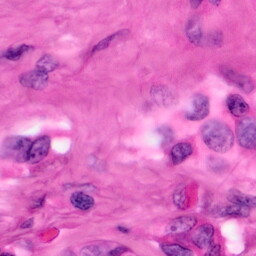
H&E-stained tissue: Pancreatic